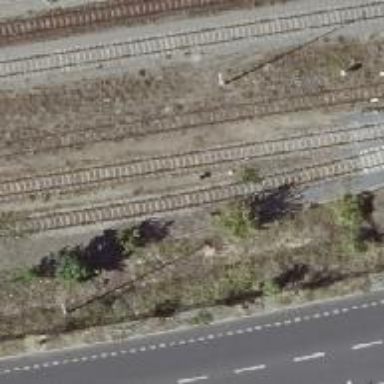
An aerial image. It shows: Railway signal.